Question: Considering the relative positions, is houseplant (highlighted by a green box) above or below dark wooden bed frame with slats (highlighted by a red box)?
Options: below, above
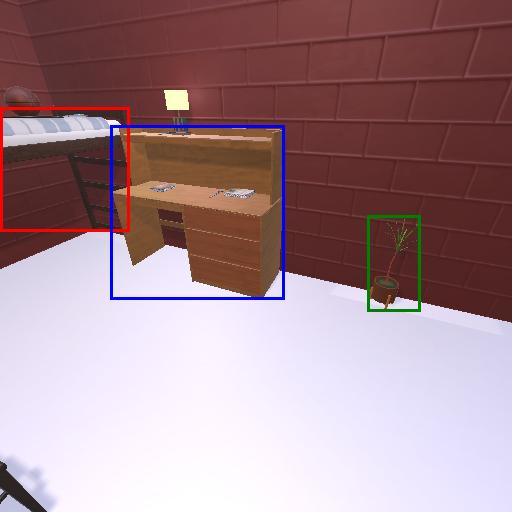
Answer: below